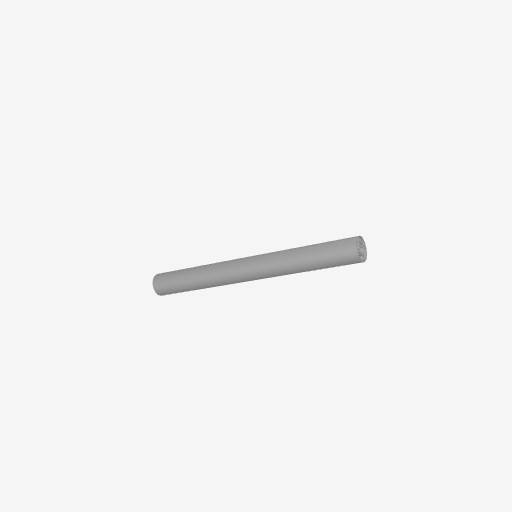
Part: GoTUBE312